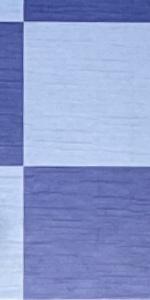
Label: Empty